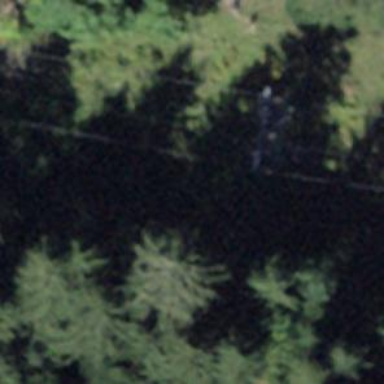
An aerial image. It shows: Pylon used for aerialway.